Field crop: maize
Growth stage: 2
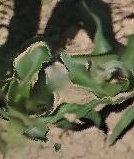
Species: maize